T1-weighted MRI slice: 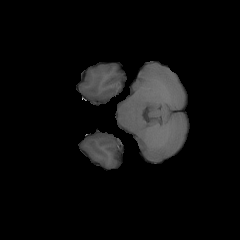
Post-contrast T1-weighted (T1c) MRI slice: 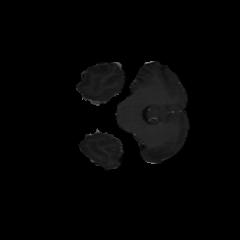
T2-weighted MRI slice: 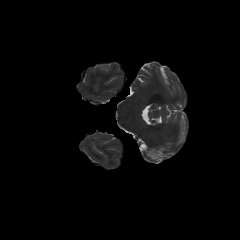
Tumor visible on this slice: no